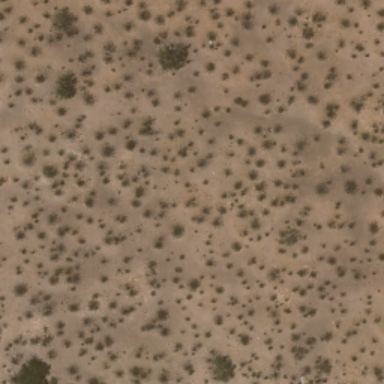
This is a chaparral .